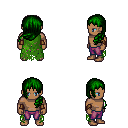
a pixel art fantasy rpg character, male body template, human, dark skin, green tattered cape, magenta pants, green left-swept hairstyle, cloth bracers, four views (front, back, left, right), 2x2 character sprite sheet, small pixel art, hard edges, no anti-aliasing